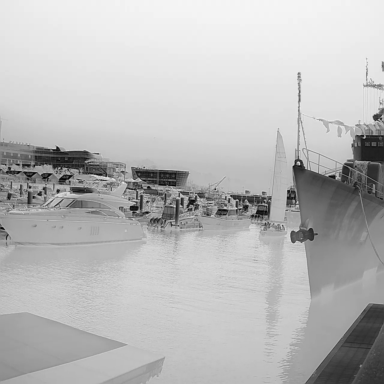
There are seven objects shown in the infrared image, including five canoes, a sailboat, and a bulk_carrier.